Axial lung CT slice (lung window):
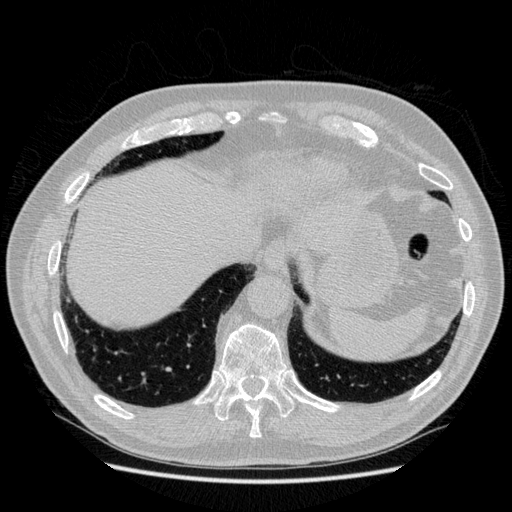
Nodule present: no